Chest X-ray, PA view. Patient: 75 years old, sex M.
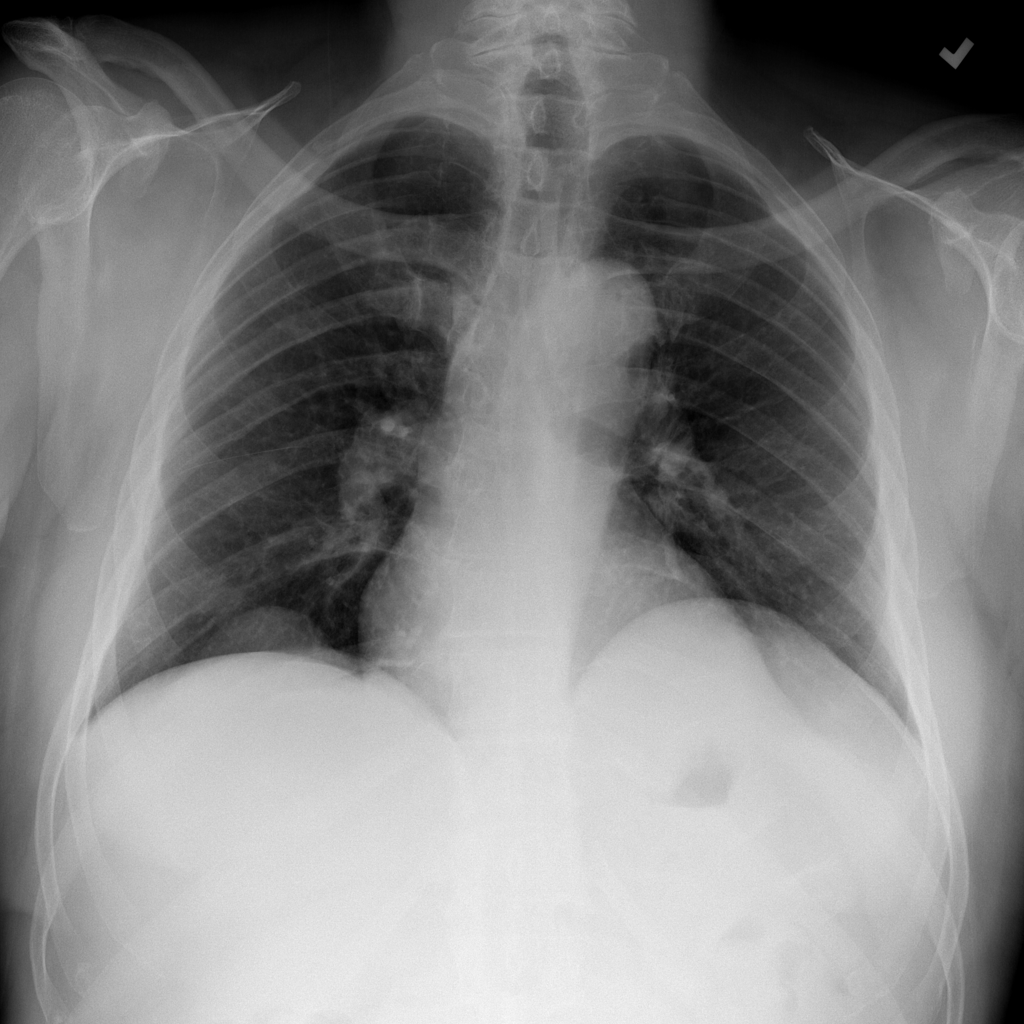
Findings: No Finding